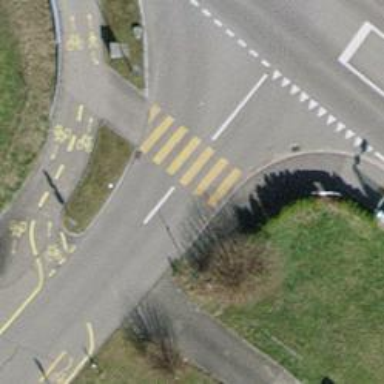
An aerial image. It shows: Marked footway crossing with table traffic calming feature.